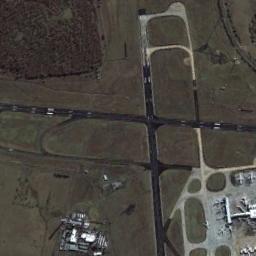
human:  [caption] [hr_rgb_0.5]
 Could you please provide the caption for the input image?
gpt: An airport with some staggered runways and a terminal on the lawn while some buildings and a forest beside .

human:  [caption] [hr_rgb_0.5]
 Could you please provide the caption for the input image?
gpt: This airport has only one runway, And its color is white .

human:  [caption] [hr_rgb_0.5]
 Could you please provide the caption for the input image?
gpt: There is an airport in the middle of the field .

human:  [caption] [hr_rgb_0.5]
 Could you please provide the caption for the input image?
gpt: Two crossed runways in this airport surrounded by farmland .

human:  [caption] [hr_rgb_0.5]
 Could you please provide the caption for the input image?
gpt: Two roads intersect at the airport .